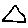
Label: triangle